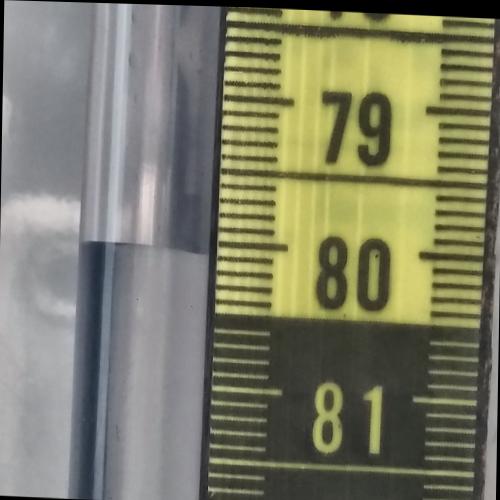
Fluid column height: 80.1 cm